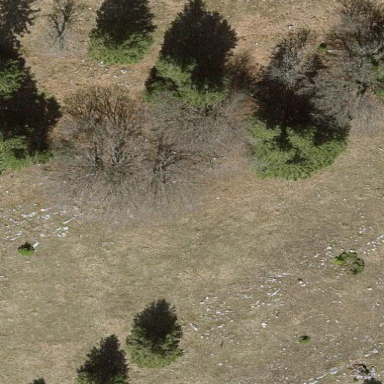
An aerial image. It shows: Forest area.